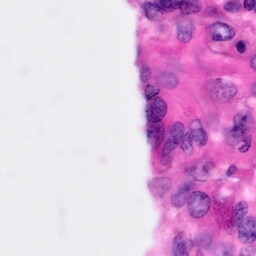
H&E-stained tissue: Pancreatic